Field crop: maize
Growth stage: 2
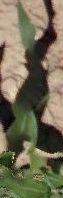
Species: maize